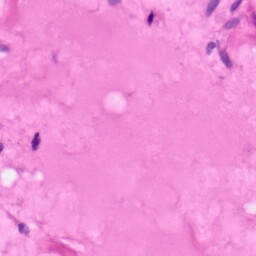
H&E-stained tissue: Pancreatic